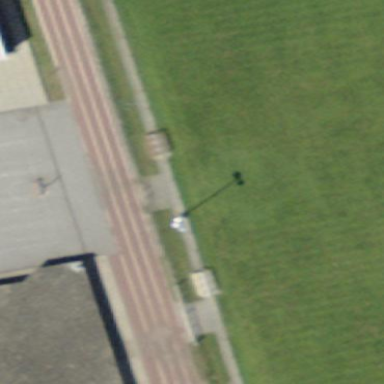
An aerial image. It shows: Athletics pitch used for leisure sports activities.